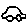
Label: car